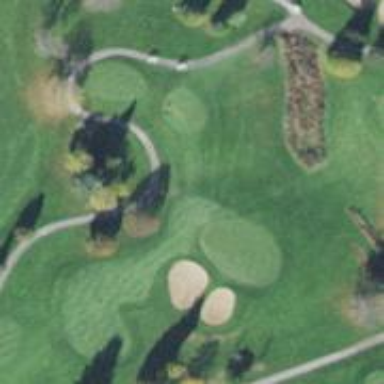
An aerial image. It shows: Golf hole.